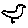
Label: bird